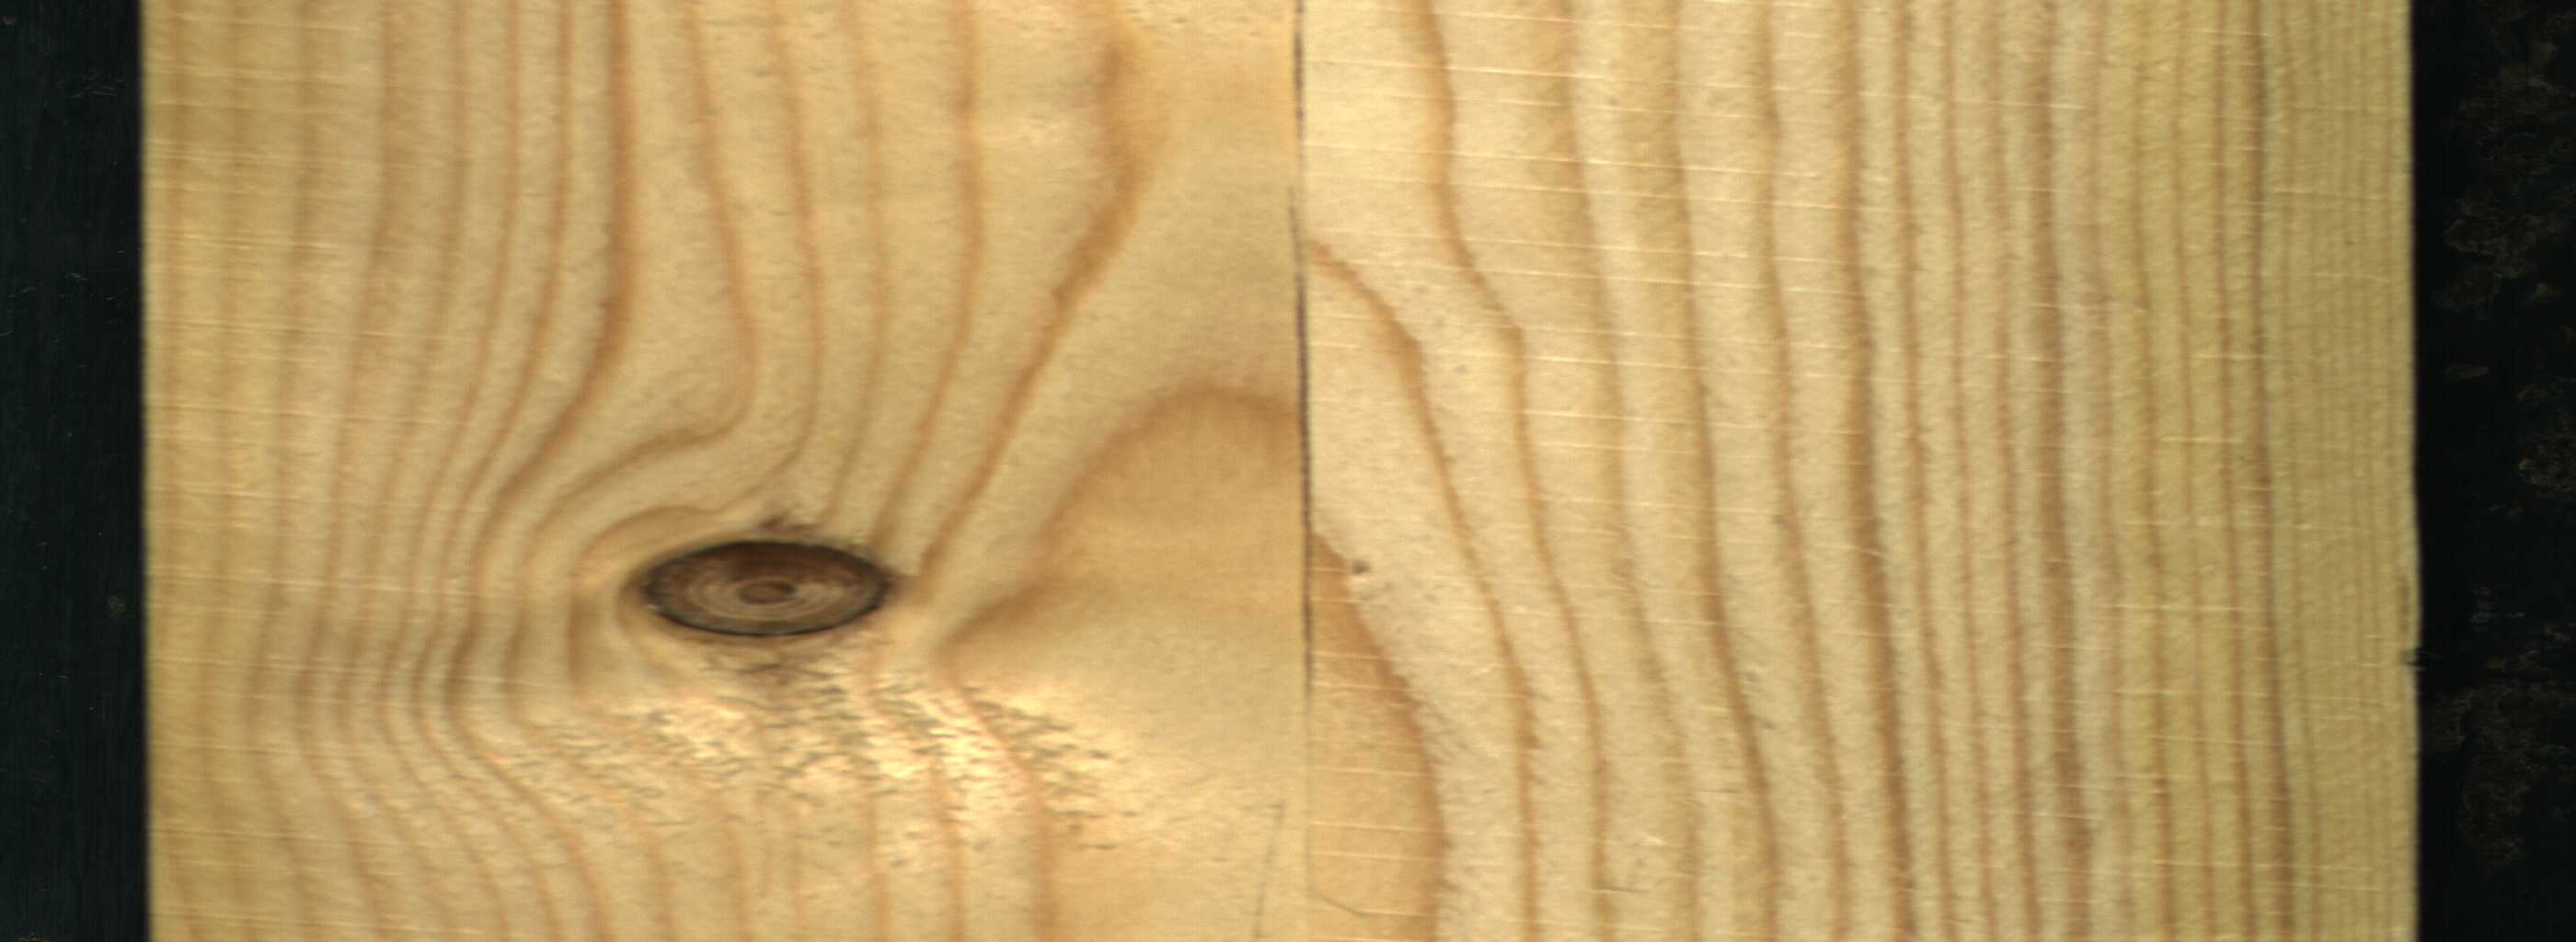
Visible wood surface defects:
Crack
Crack
Dead_Knot